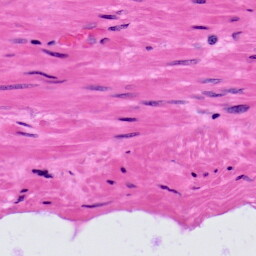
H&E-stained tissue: Prostate